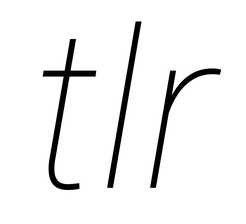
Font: Roboto-Italic_Thin_Italic